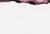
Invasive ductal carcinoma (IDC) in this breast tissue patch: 0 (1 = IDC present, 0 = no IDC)